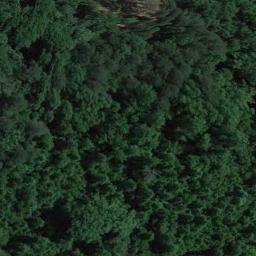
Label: forest